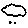
Label: cloud